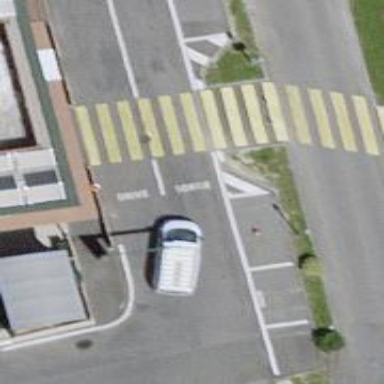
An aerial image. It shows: Marked crossing on the road.